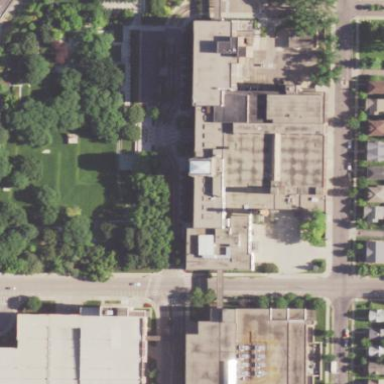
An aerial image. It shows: Building.